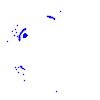
Particle: pion